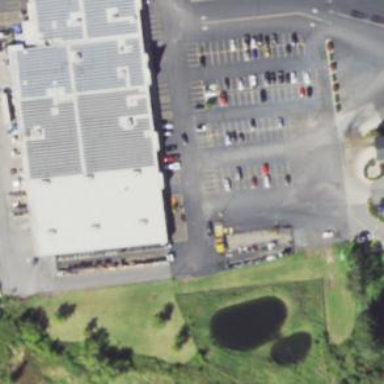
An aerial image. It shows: Retail building that serves as country store.